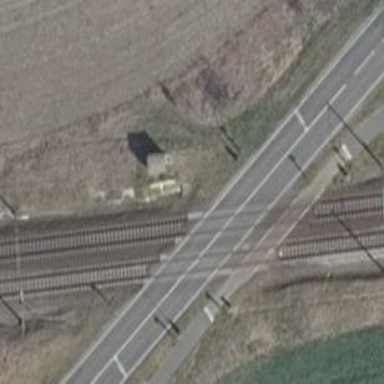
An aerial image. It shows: Level crossing with barriers.